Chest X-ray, PA view. Patient: 14 years old, sex M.
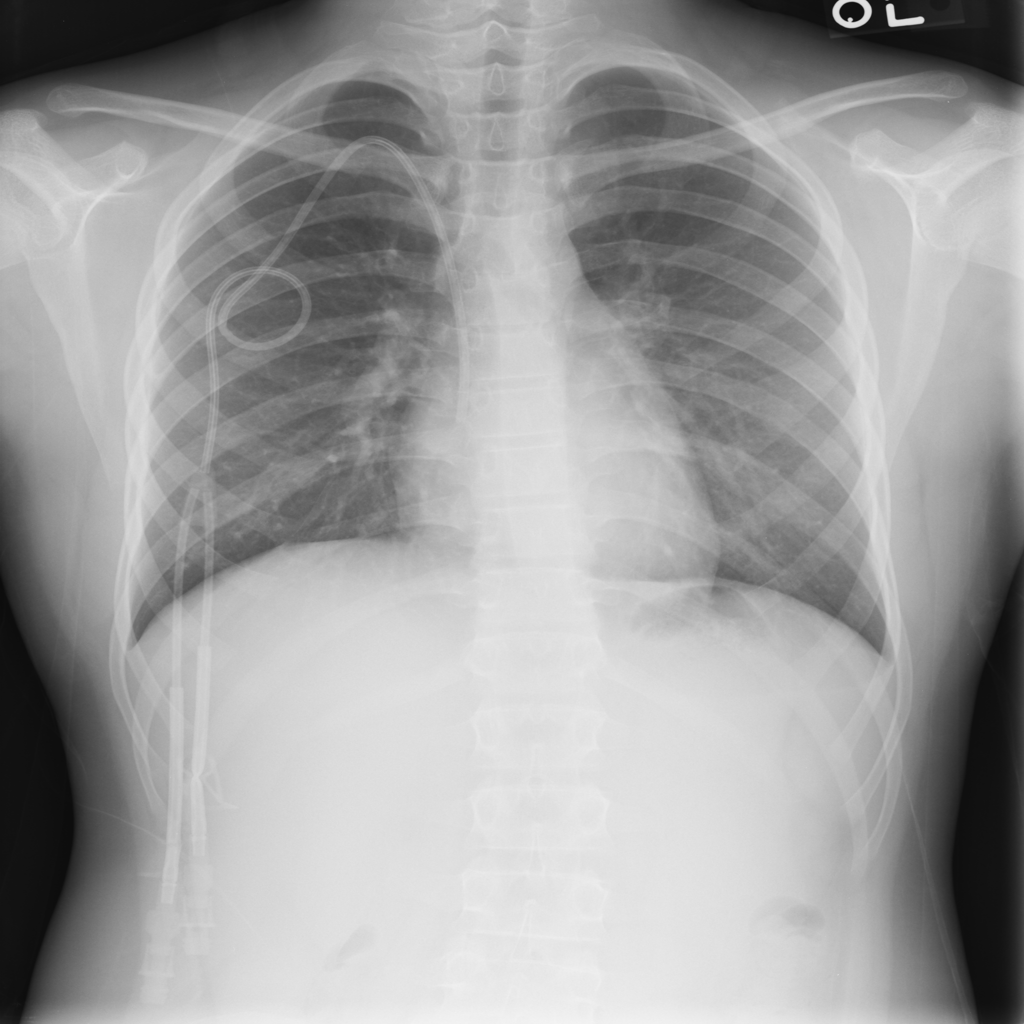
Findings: No Finding